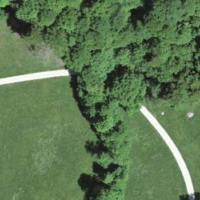
EUNIS habitat code: 24
Species observed at this site:
Allium ursinum